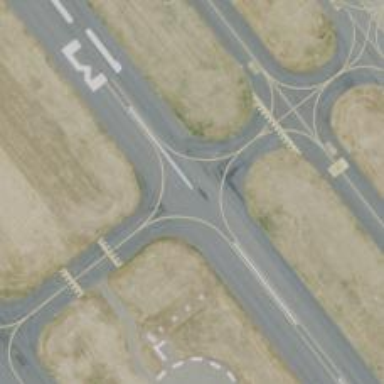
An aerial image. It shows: Asphalt runway at the airport.